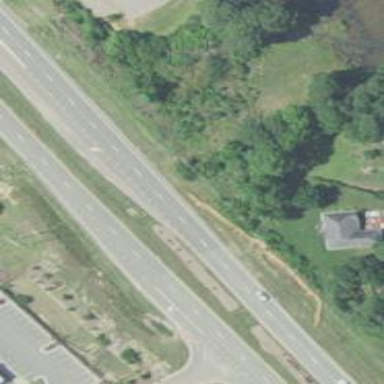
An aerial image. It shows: Asphalt trunk highway classified as expressway.